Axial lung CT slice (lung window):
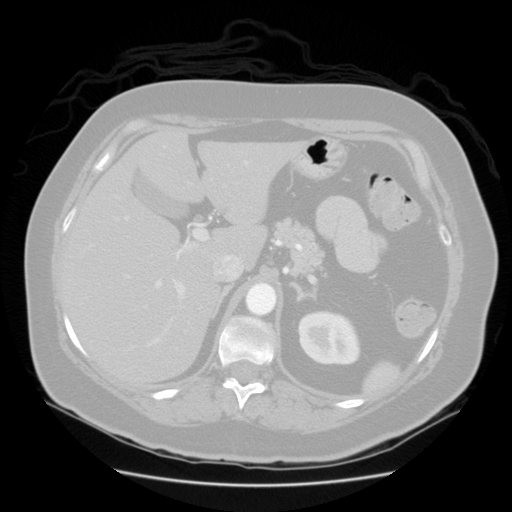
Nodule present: no